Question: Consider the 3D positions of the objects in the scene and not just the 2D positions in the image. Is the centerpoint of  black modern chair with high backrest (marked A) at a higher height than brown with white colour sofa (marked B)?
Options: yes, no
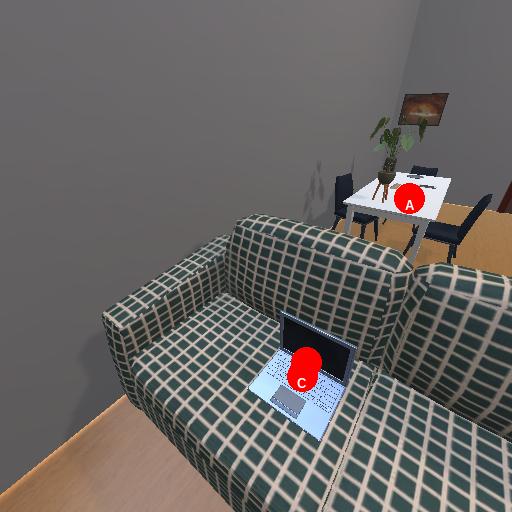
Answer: yes